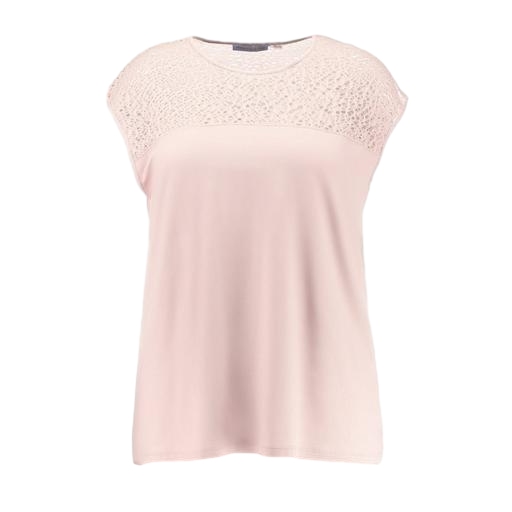
lace-yoke t-shirt, pink lace-accented top, short-sleeve top only macy, white background